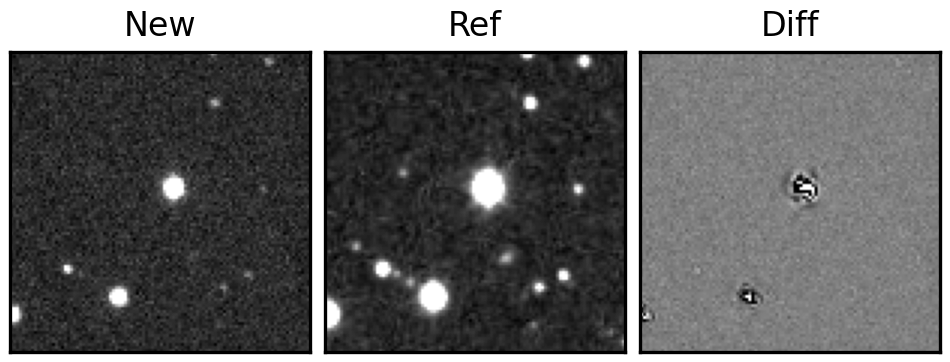
Label: bogus